Interaction volume radius: 5 \u00c5
Interaction volume height: 25 \u00c5
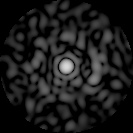
Disorder parameter: 0.8165